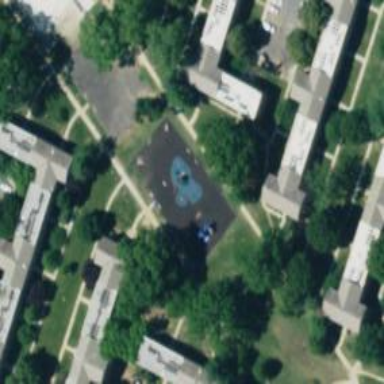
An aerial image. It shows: Playground area for leisure activities on the land.